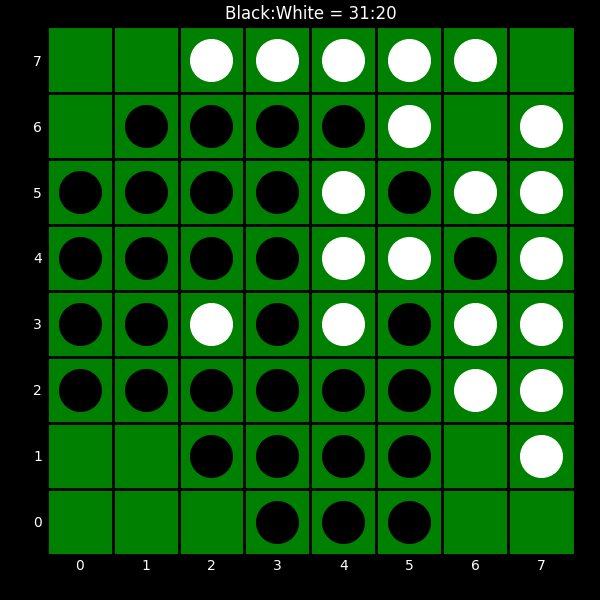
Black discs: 31
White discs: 20